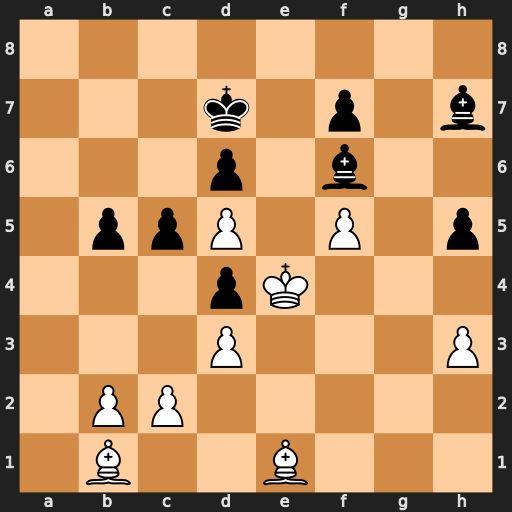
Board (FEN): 8/3k1p1b/3p1b2/1ppP1P1p/3pK3/3P3P/1PP5/1B2B3
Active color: w
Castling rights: -
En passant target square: c6
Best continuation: dxc6+ Kxc6 Ba2